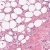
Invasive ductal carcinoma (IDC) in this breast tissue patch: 1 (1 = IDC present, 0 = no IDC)